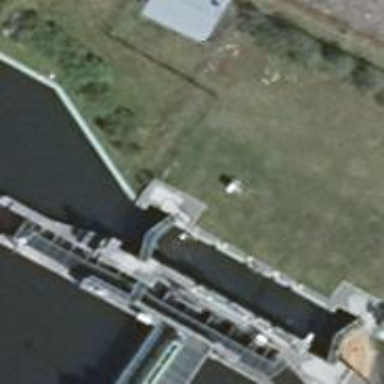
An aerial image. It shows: Lock gate along waterway.